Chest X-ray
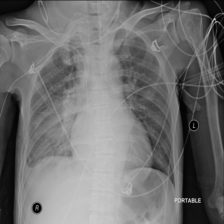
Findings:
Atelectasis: negative
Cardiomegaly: negative
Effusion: positive
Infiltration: positive
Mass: negative
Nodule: negative
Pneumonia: negative
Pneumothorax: negative
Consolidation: negative
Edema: negative
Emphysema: negative
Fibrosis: negative
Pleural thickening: negative
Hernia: negative